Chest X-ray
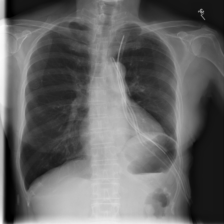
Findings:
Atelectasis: negative
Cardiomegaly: negative
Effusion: negative
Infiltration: negative
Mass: negative
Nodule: negative
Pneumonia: negative
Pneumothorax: positive
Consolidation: negative
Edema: negative
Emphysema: negative
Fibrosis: negative
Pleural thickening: negative
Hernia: negative